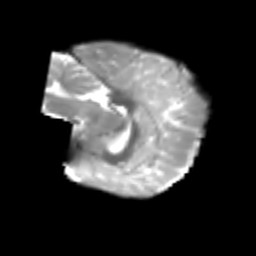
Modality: T2w
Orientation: sagittal
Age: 6
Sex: female
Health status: healthy